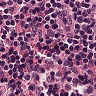
Metastatic tissue present: no